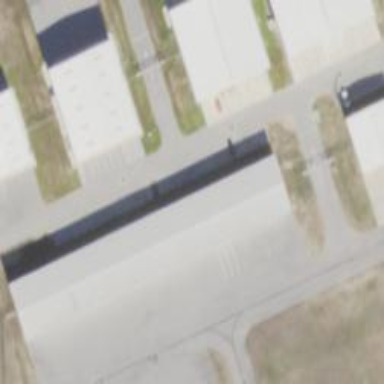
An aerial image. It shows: Hangar at the airport.